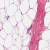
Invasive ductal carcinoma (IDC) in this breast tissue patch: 0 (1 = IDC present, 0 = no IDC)